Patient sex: M
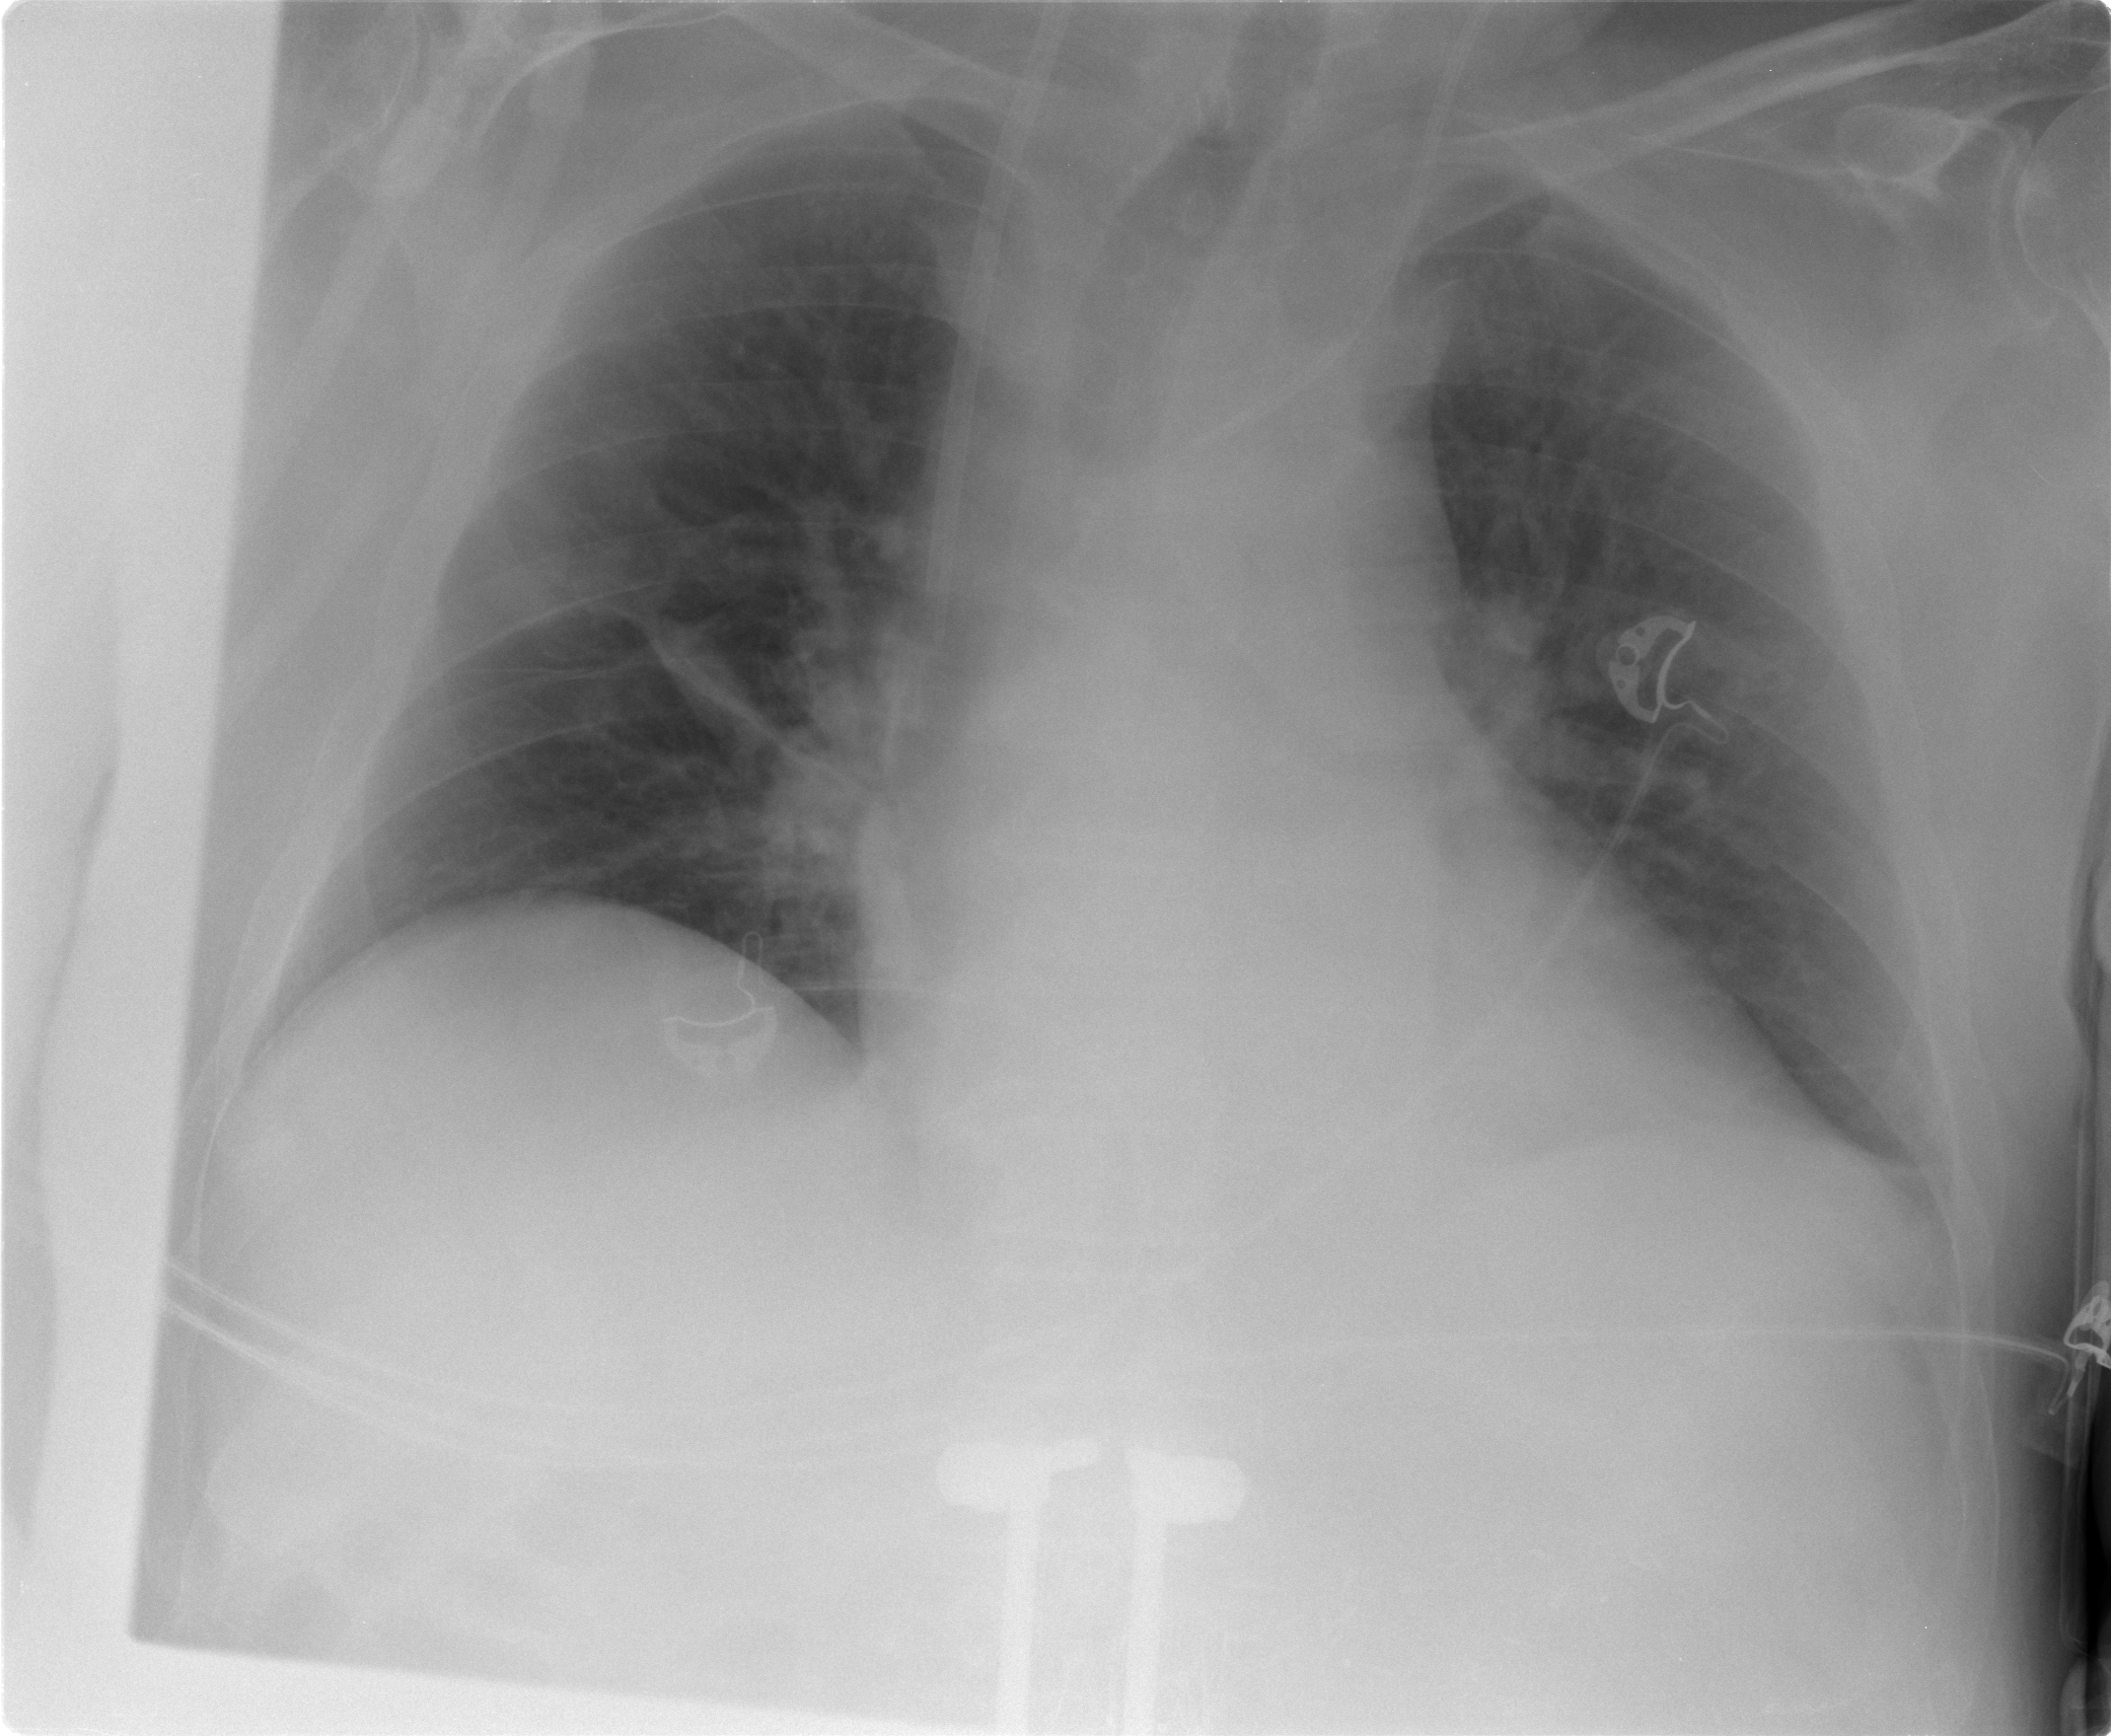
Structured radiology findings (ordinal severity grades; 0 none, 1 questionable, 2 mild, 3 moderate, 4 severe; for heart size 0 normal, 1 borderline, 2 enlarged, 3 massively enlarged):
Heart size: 2
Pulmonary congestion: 2
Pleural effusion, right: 0
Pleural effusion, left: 1
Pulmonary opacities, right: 0
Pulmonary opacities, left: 0
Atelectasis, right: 2
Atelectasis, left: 1